Interaction volume radius: 10 \u00c5
Interaction volume height: 25 \u00c5
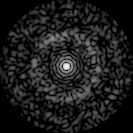
Disorder parameter: 0.8354